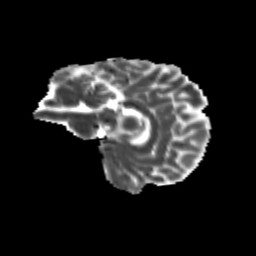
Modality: MD
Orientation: sagittal
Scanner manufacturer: siemens
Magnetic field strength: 3 T
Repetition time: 9.2 s
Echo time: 0.084 s